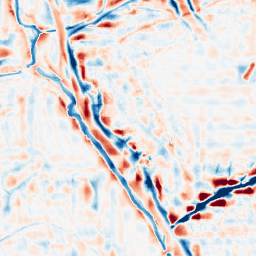
Category: wavelet
Decomposition family: wavelet_reverse_biorthogonal
Decomposition parameters: wavelet: rbio1.3
level: 4
Upsampling method: quintic
Upsampling parameters: scale: 2
Upsampling scale: 2